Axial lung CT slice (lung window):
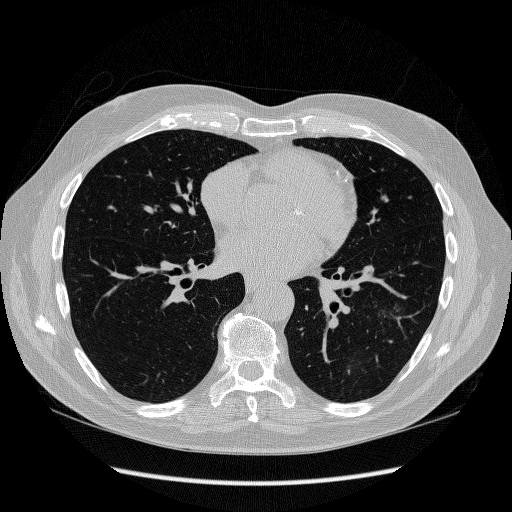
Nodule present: no